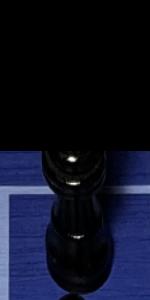
Label: Queen_Black